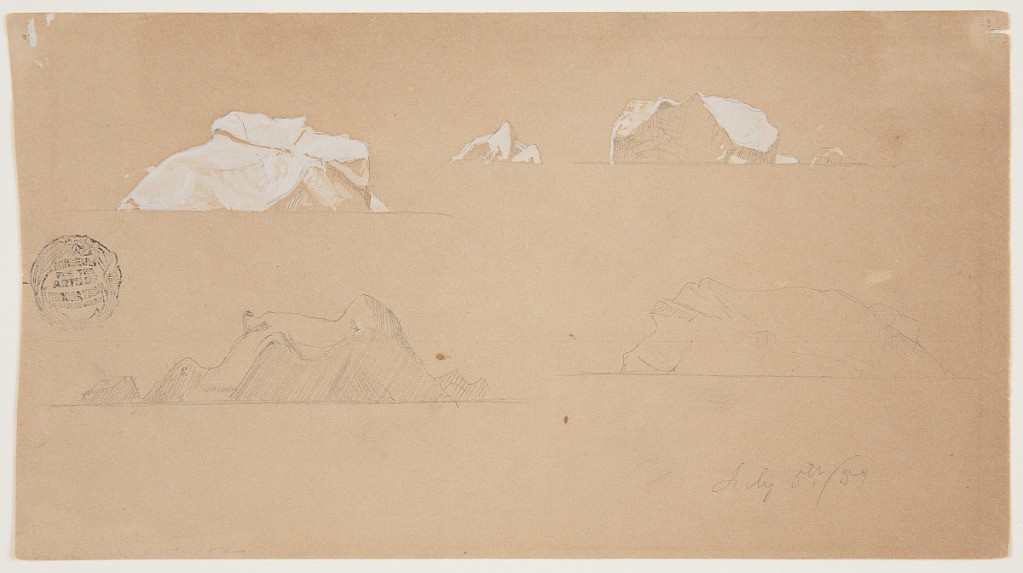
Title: Five Floating Icebergs, Canada
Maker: Frederic Edwin Church, American, 1826–1900
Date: July 5, 1859
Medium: Graphite and white gouache on light brown wove paper
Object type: Drawing
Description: Seascape sketch showing a view of five floating icebergs off the coast of Newfoundland and Labrador, Canada. Along the upper half, three icebergs with sharp, rugged contours and cliff-like sides are shown. Two distinct icebergs are shown at lower left and lower right--the one at left has a undulating, rounded contour while the one at right is trapezoidal in shape. All icebergs are situated atop a flat horizon line, indicating the water's surface.